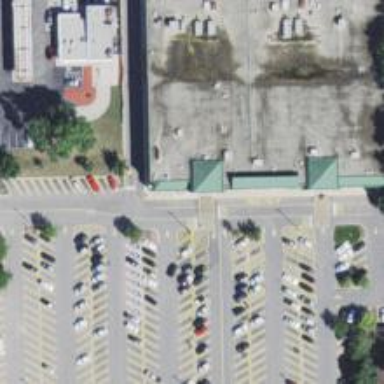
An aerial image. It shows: Retail area.